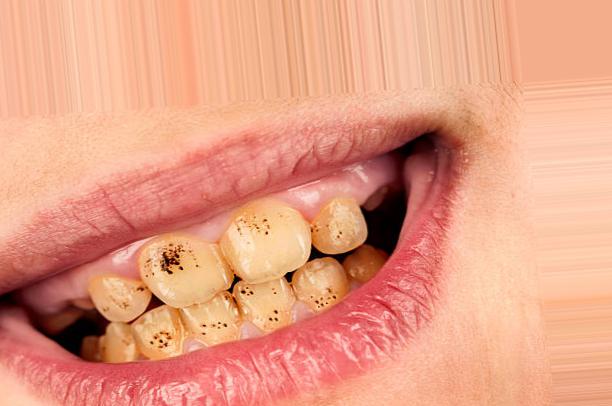
Condition: Tooth Discoloration